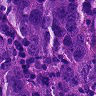
Metastatic tissue present: yes